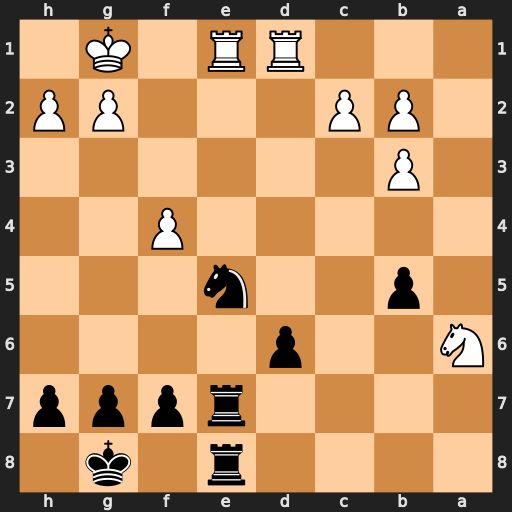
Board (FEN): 4r1k1/4rppp/N2p4/1p2n3/5P2/1P6/1PP3PP/3RR1K1
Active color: b
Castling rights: -
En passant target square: -
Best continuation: Nf3+ gxf3 Rxe1+ Rxe1 Rxe1+